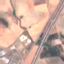
Land use / land cover class: Highway